The plot shows how the frequency content of a bearing vibration signal evolves over time (STFT spectrogram). Based on the visible evidence, which condition applies: normal, inner_race, outer_race, ball?
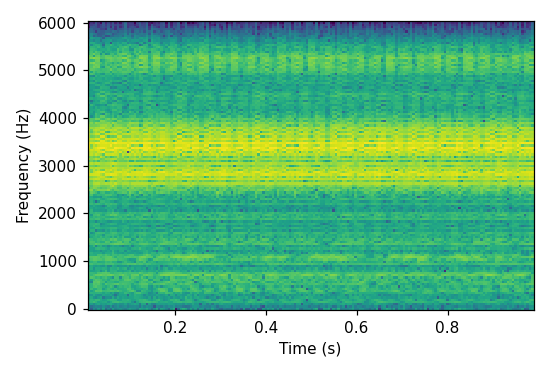
Answer: outer_race